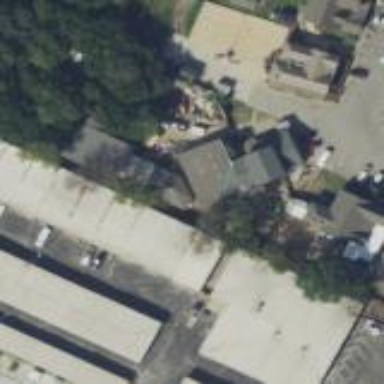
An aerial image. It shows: Building housing storage rental shop.